Field crop: maize
Growth stage: 2
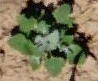
Species: chenopodium